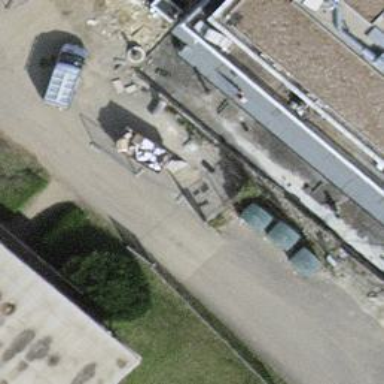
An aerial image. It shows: Recycling container for recycling.